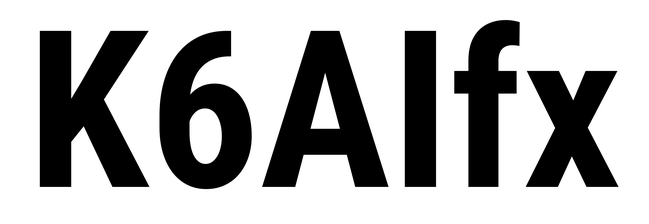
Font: Roboto_Condensed_Bold